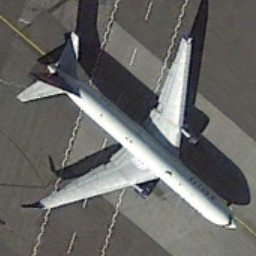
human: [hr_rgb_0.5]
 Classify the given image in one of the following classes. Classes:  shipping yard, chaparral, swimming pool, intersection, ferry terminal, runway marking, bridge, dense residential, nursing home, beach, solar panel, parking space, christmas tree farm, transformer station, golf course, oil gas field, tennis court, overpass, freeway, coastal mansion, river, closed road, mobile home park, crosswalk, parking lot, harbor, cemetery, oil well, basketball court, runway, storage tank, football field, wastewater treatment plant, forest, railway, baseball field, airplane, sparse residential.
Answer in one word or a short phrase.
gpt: airplane